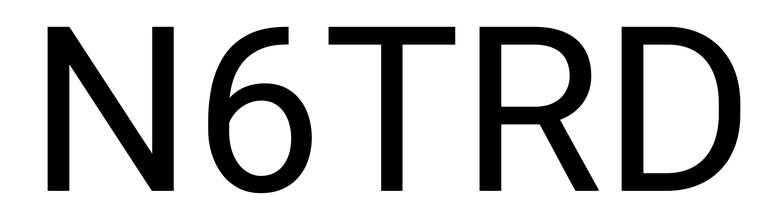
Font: Roboto_Regular